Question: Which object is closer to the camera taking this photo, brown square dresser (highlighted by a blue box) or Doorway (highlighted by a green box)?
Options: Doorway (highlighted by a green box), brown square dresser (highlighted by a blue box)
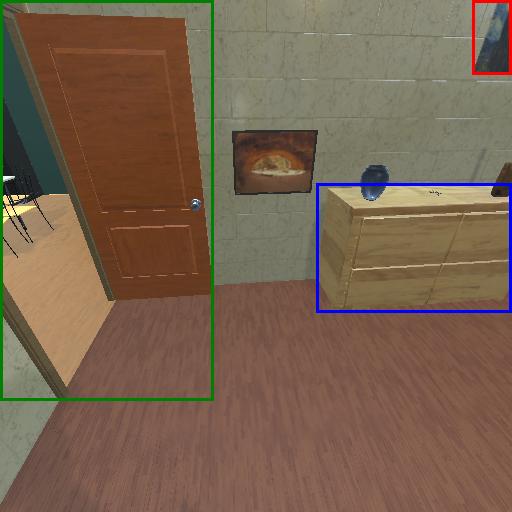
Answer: Doorway (highlighted by a green box)